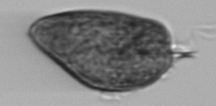
Label: Prorocentrum_micans